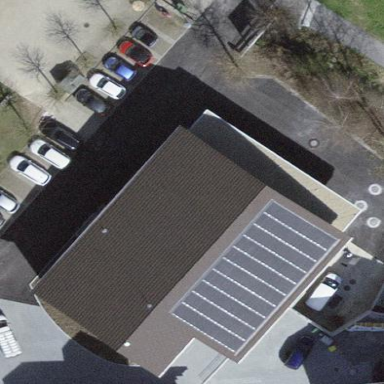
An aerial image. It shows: Solar power generator.